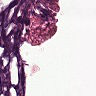
Metastatic tissue present: no